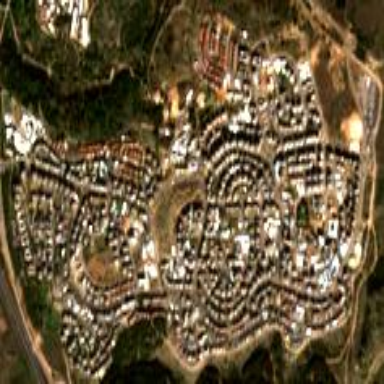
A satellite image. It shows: Residential area in town.